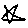
Label: star